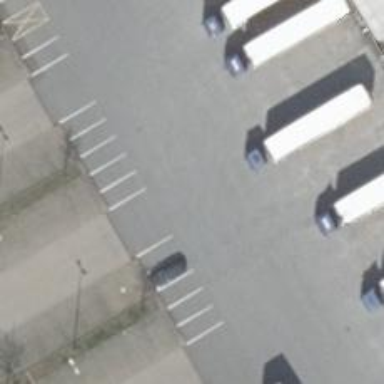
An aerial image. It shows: Parking aisle designated as service road.